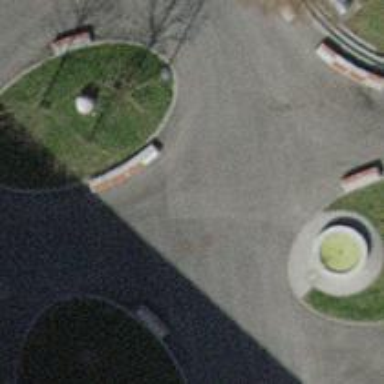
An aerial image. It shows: Concrete bench.